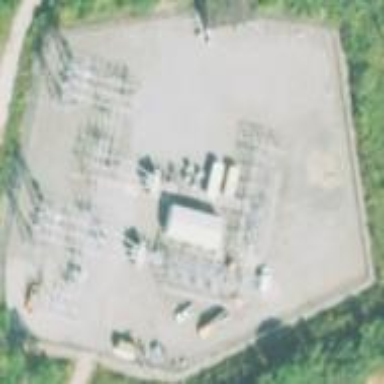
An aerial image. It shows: Distribution-level power substation.